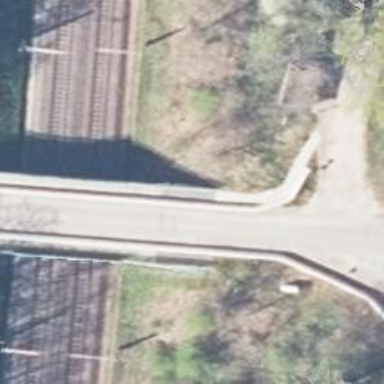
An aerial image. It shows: Residential road crossing bridge with top-grade tracktype surface.